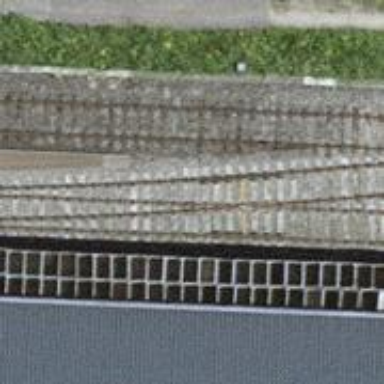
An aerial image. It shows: Single-track railway with electrified contact lines.